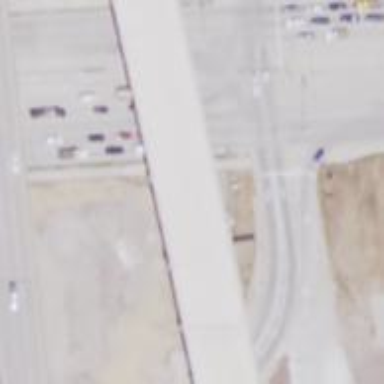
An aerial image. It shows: Motorway bridge.